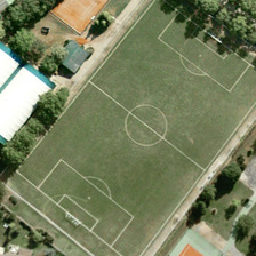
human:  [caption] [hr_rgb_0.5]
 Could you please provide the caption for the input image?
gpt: The soccer field is next to the orange tennis playground.

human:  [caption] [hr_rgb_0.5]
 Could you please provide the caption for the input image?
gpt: The football field is next to the orange tennis court.

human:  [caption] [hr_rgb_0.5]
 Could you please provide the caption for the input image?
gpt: there are trees around this soccer field next to tennis fields .

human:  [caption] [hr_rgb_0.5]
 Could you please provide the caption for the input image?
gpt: There is a place where trees are decorated beside the road.

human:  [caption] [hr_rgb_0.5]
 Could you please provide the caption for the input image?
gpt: There are some sports grounds decorated with trees along the road.